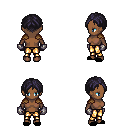
a pixel art fantasy rpg character, female body template, human, dark skin, leather shoulder armor, gold greaves, raven parted hairstyle, metal gloves, black slippers, four views (front, back, left, right), 2x2 character sprite sheet, small pixel art, hard edges, no anti-aliasing